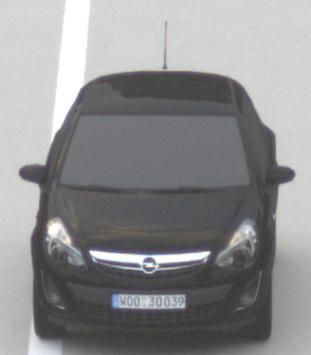
Make: Opel
Model: Corsa 1.2
Detailed model: Corsa (D)
Model produced from: 2011/01
Model produced until: 2014/08
Doors: 3
Color: black
Road condition: dry road
Daytime: sunrise or sunset
Contrast: low contrast